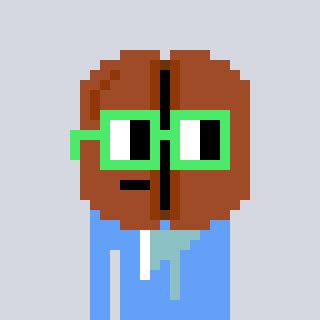
a pixel art character with square light green glasses, a coffeebean-shaped head and a blue-colored body on a cool background